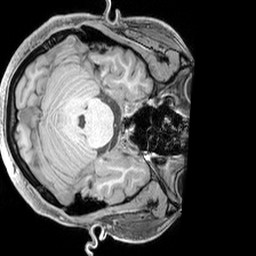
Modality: T1w
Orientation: axial
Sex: male
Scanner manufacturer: siemens
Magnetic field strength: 3 T
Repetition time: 2.3 s
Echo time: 0.00226 s